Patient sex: M
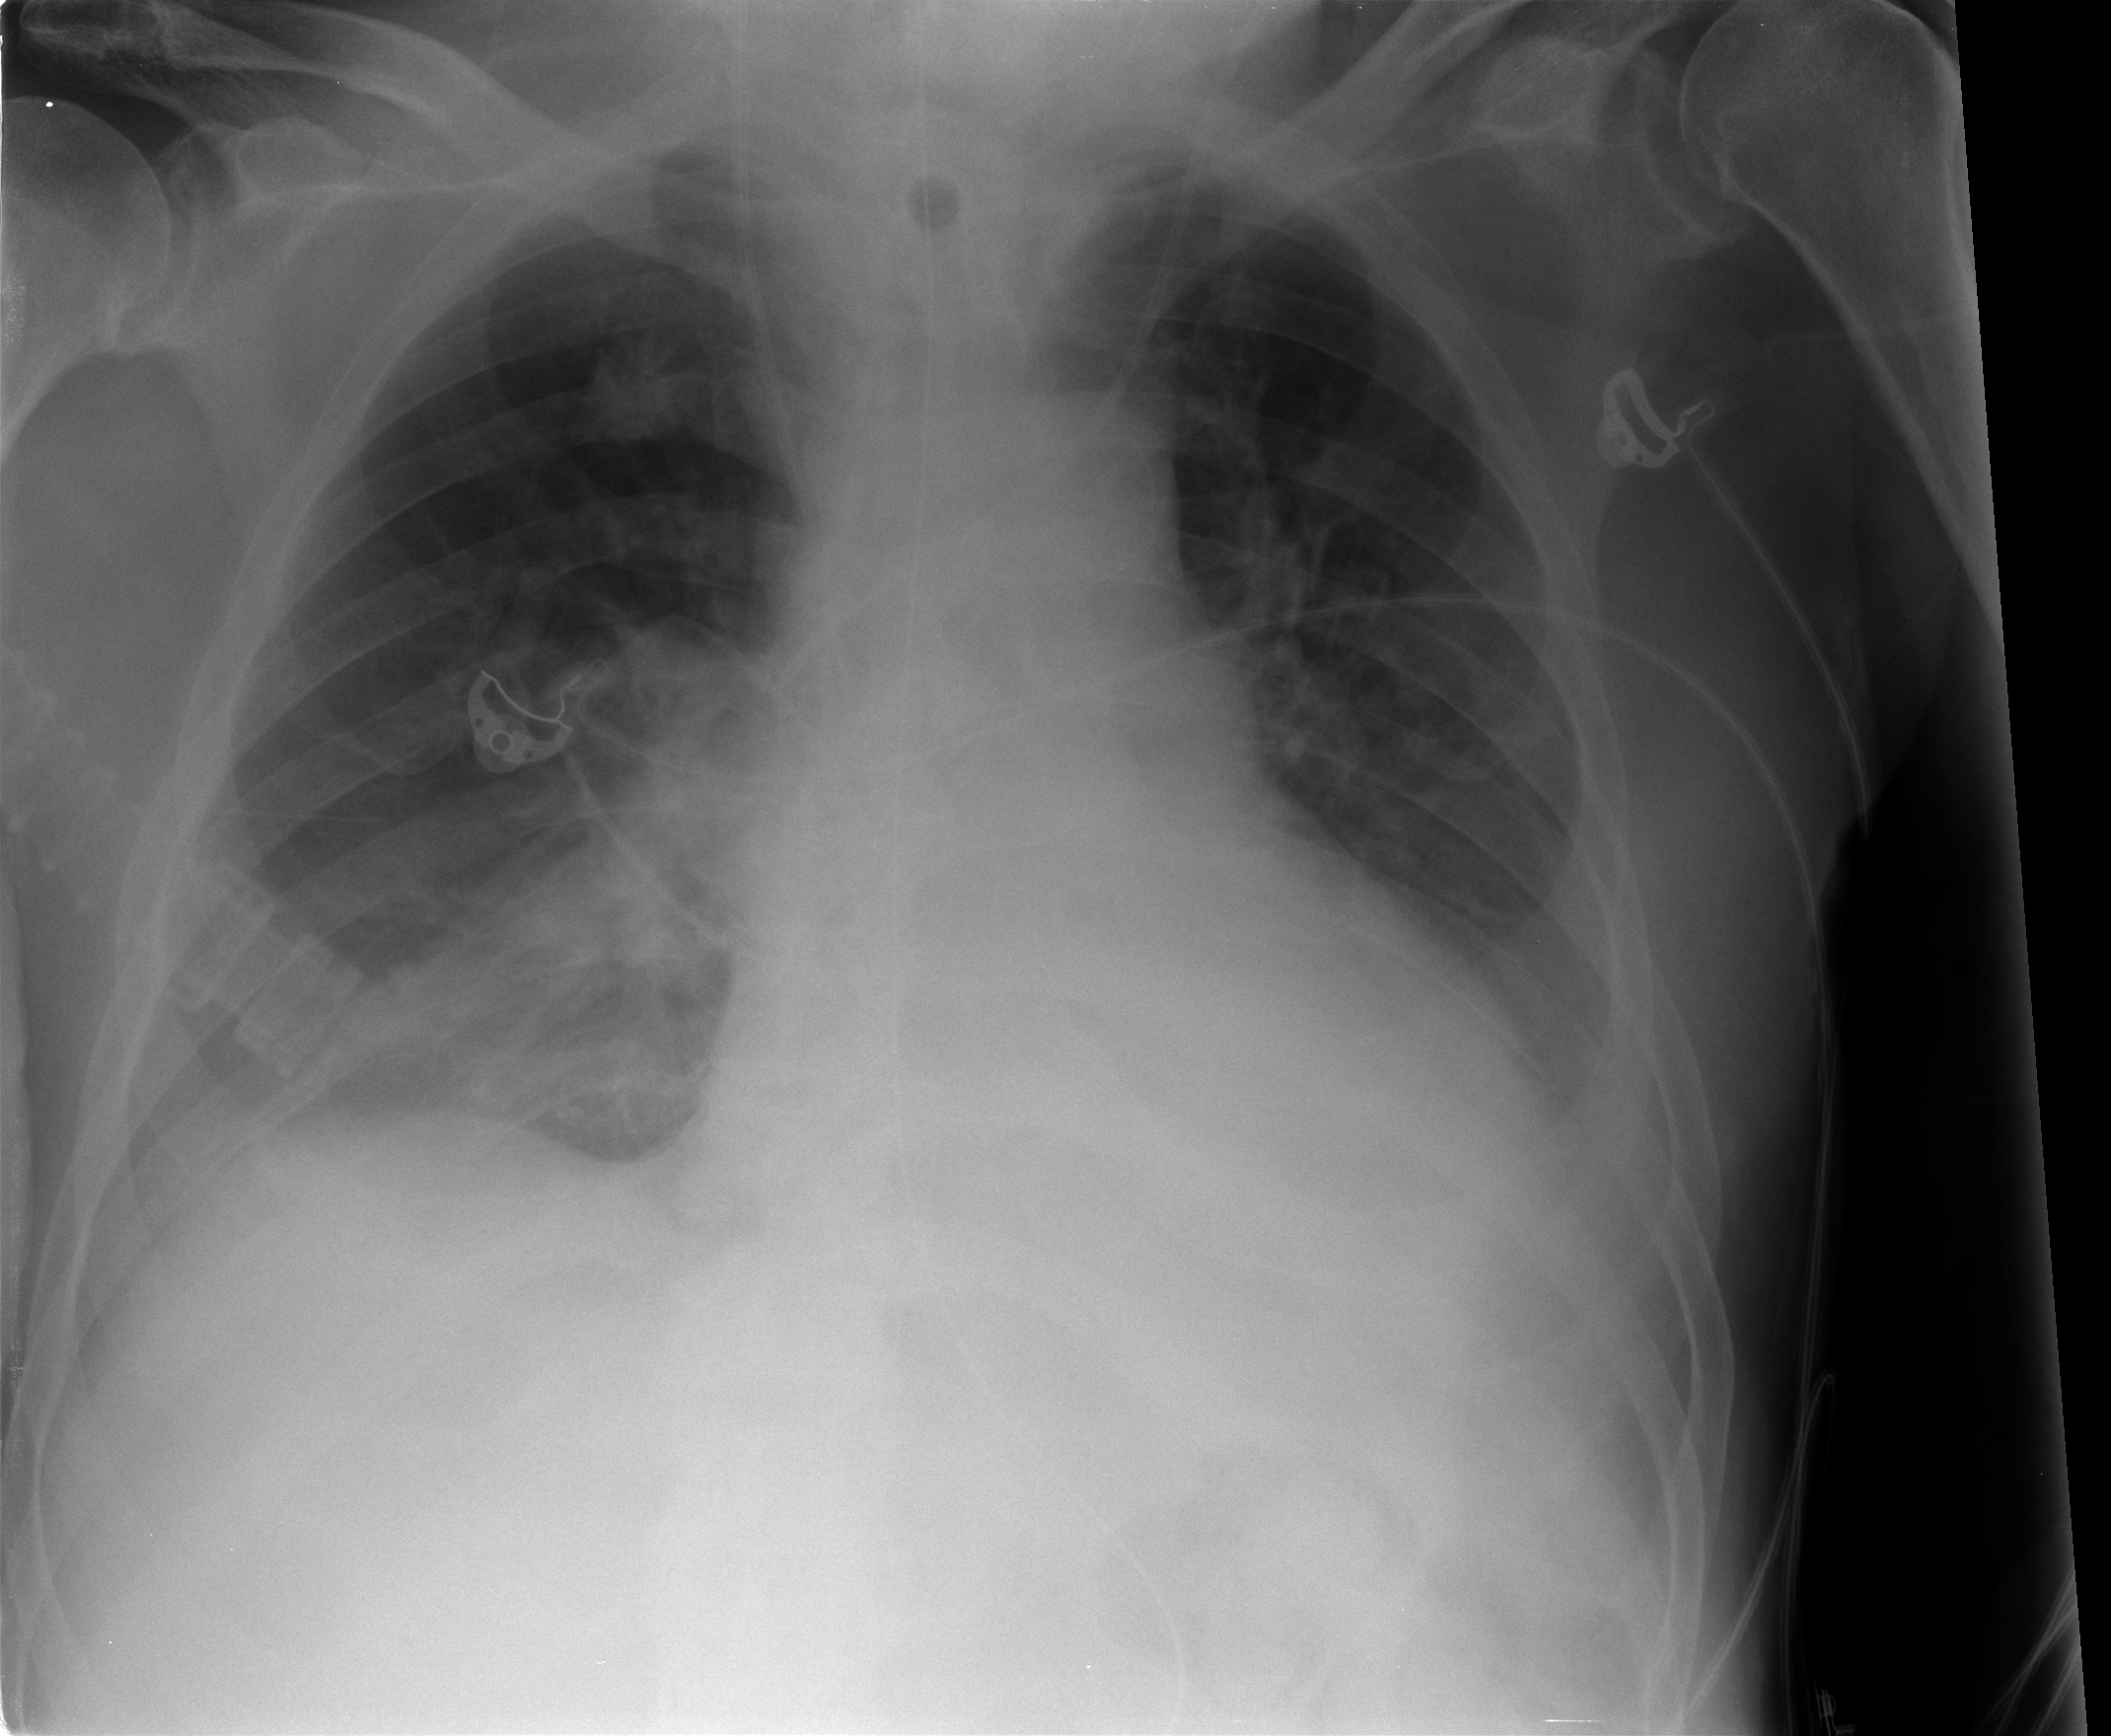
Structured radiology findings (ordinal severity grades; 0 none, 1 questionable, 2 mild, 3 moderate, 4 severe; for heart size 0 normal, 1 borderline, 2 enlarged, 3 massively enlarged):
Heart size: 1
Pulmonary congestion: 2
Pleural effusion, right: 2
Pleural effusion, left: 2
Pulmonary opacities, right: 0
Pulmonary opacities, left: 0
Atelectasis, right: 2
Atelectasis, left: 2